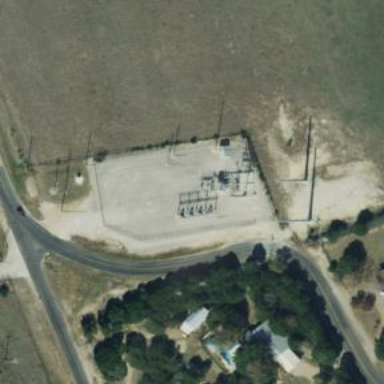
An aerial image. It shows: Distribution level power substation surrounded by fence.